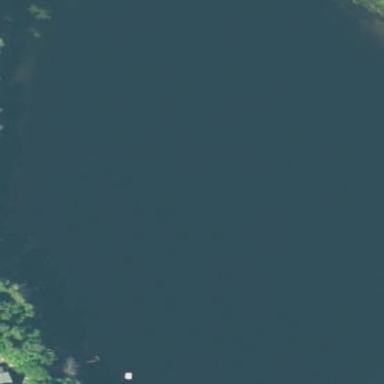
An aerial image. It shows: Beautiful lake surrounded by nature.